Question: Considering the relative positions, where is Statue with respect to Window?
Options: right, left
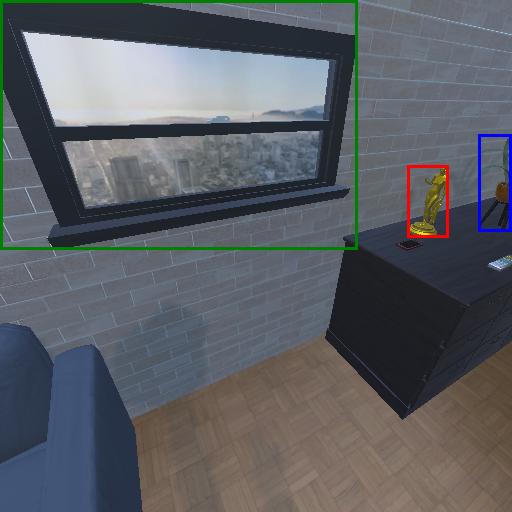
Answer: right